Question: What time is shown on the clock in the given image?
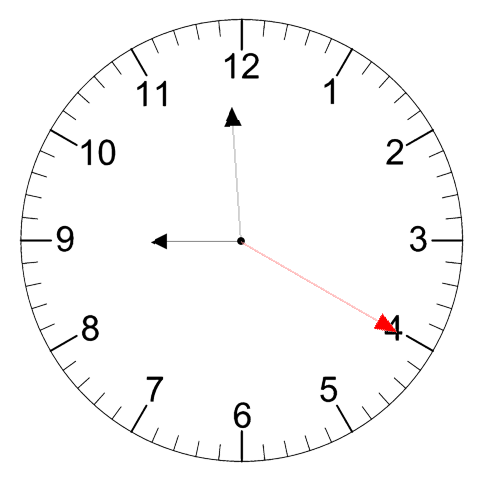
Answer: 08:59:20